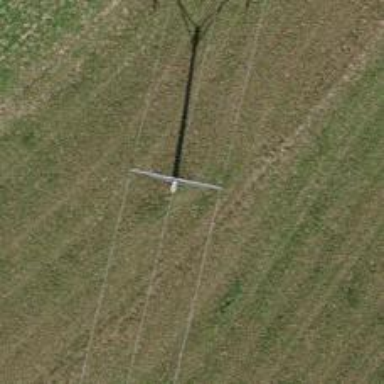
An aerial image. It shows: Power pole.